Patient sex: M
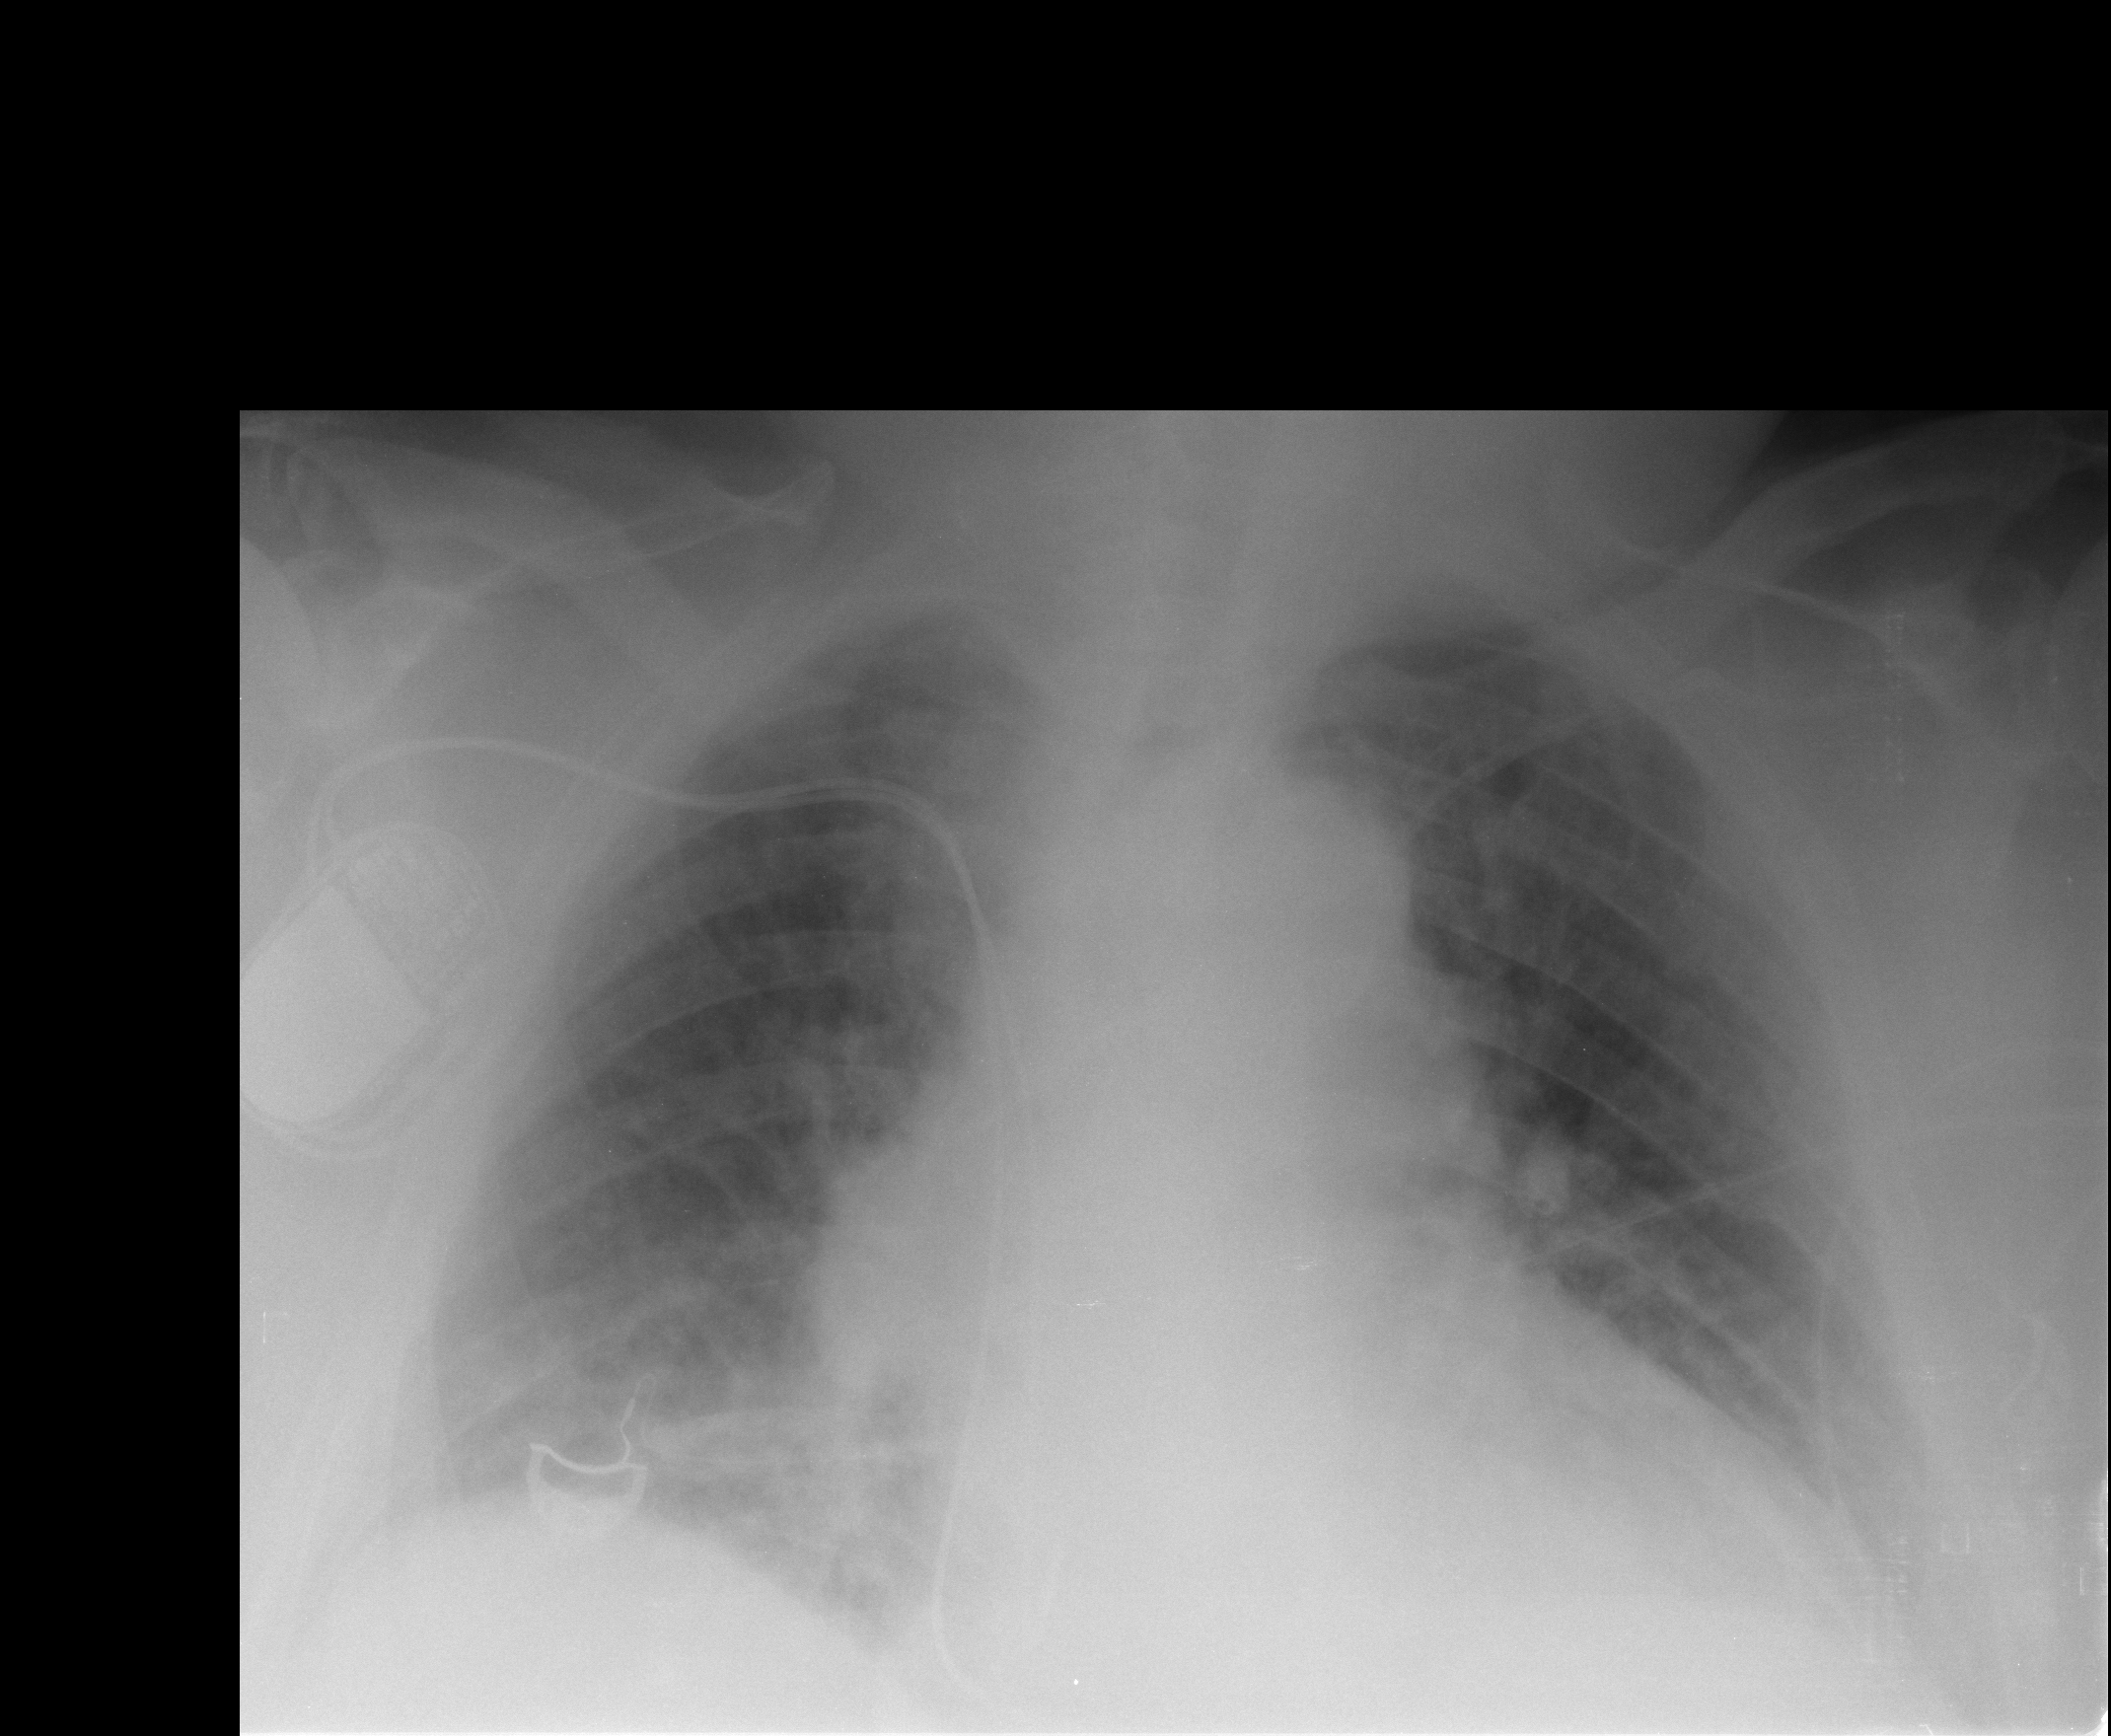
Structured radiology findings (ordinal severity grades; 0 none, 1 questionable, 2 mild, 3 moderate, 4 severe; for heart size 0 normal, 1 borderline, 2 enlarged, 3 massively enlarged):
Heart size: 2
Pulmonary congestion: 2
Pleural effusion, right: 2
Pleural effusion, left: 2
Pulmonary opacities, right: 2
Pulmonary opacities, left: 0
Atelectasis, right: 2
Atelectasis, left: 0